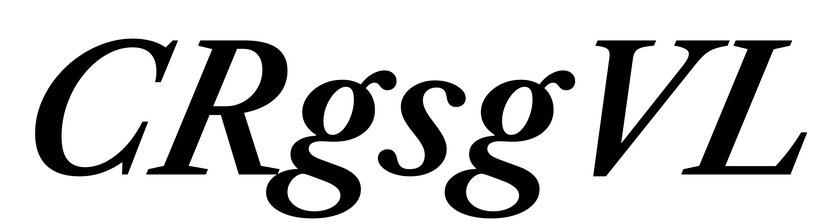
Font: LibreCaslonText-Italic_SemiBold_Italic